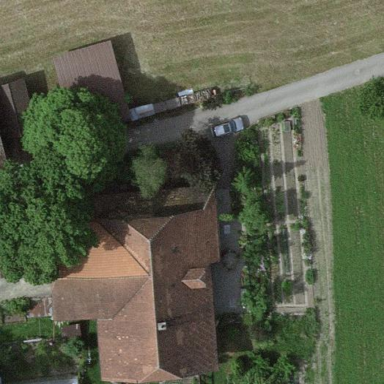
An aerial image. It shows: Farm building.